Question: I have a static webpage generated with a Ruby script. It uses CSS, Javascript and jQuery. When I rapidly click on some buttons in the page that are connected to jQuery events, the CPU usage goes nearly 100%. I want to see the cause of the high CPU usage, and tried Google Chrome CPU profiler, and got the following shot:

The high CPU seems to be caused by what is described as '(program)'. What does that mean? And, is there a way to break down the '(program)' part to see in more detail which of my functions are using up the CPU?
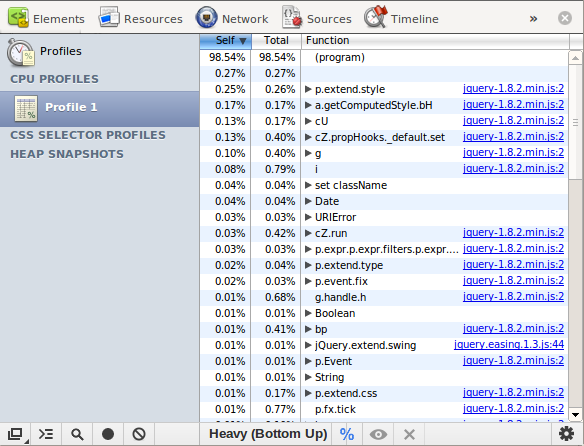
Answer: '(program)' means either (a) the tab idle time, or (b) the native browser code executed. I guess your case is (b). Have a closer look at the 'Timeline', and if "Recalcualte Style" and "Paint" take up considerable time, you need to optimize your page.